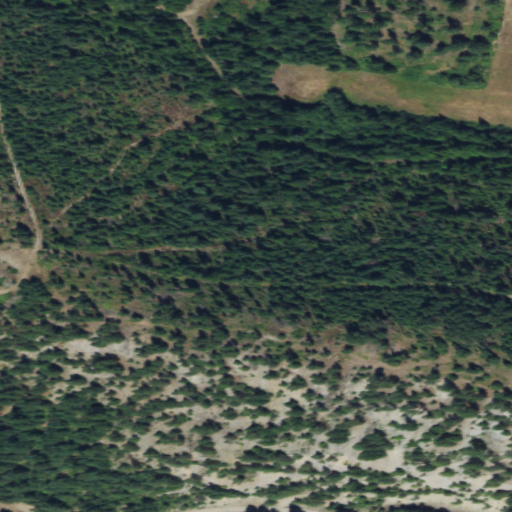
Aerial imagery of cliff(s) in Washington named Blue Point containing evergreen forest, shrub, and grassland